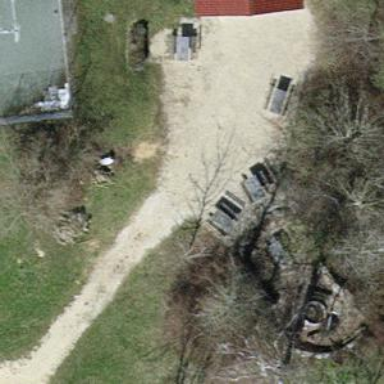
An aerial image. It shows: Picnic table located in leisure land area.